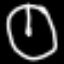
Label: clock